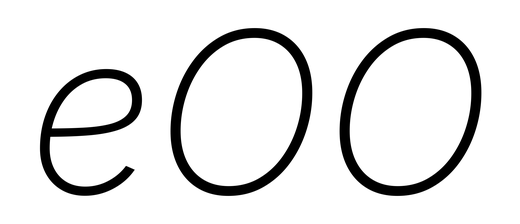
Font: Inter-Italic_ExtraLight_Italic